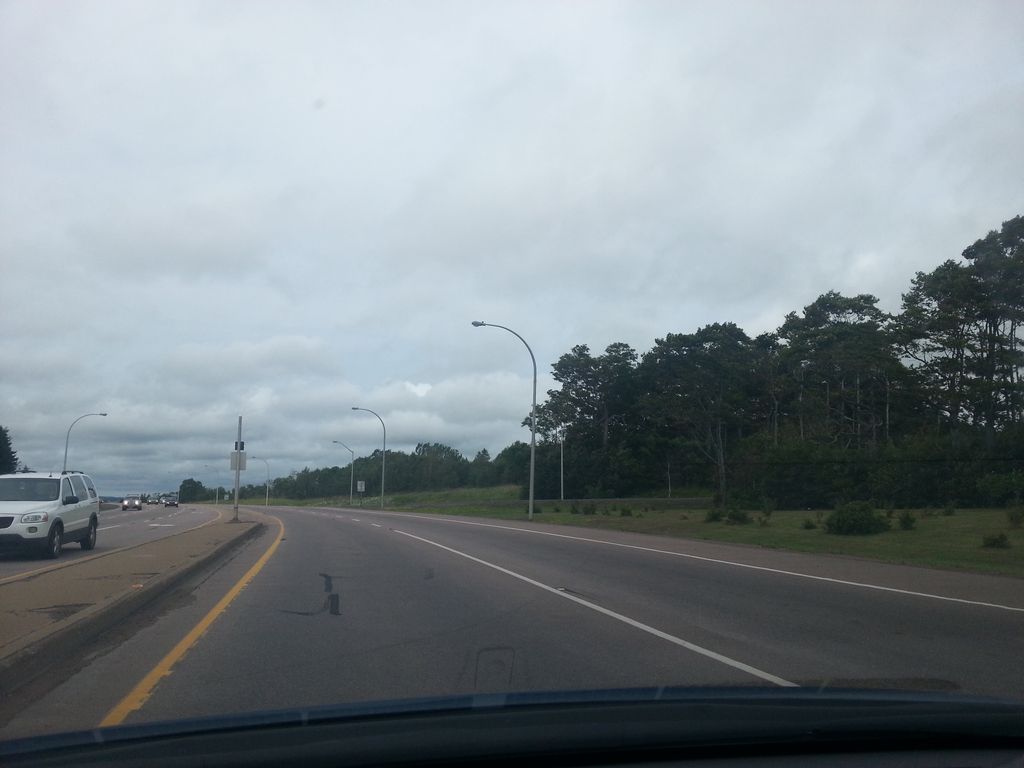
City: charlottetown